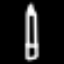
Label: pencil